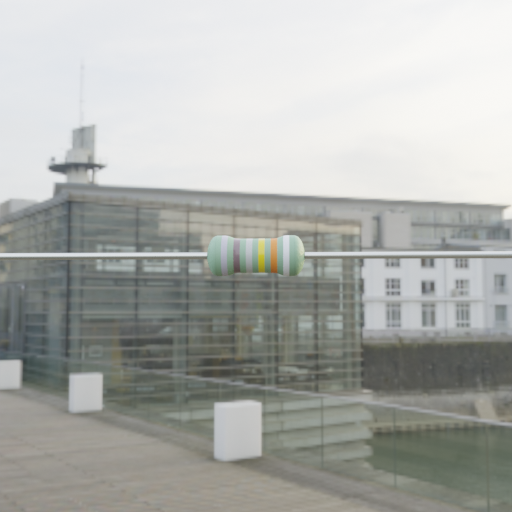
Resistor colour bands (in order): silver, gray, silver, yellow, orange, white